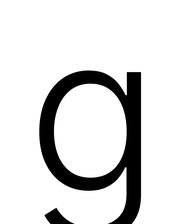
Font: Inter_Light